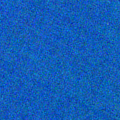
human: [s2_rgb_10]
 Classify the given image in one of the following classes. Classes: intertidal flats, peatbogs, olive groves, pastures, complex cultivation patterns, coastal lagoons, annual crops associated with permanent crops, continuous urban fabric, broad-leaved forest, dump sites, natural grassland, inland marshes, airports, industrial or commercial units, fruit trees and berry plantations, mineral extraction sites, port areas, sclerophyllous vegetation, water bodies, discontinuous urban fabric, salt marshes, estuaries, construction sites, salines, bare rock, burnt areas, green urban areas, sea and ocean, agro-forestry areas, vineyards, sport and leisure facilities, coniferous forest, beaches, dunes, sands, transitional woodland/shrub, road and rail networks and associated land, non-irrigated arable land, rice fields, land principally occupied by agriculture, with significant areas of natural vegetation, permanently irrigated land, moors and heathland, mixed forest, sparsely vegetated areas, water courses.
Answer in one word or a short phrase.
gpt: sea and ocean